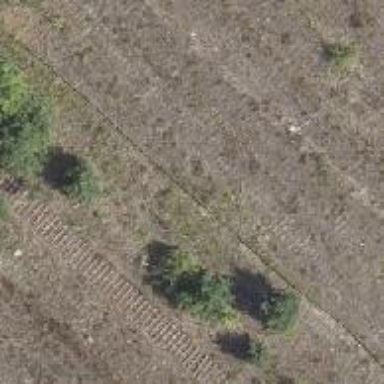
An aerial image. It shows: Abandoned railway.